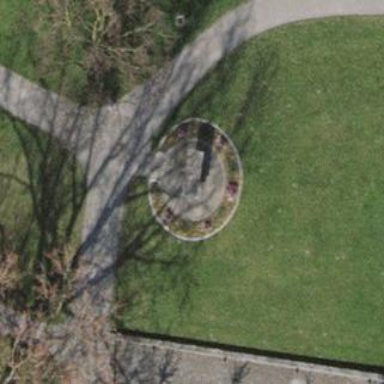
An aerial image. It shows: Flowerbed.